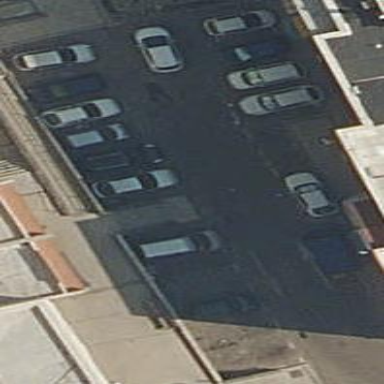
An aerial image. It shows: Parking area with surface.